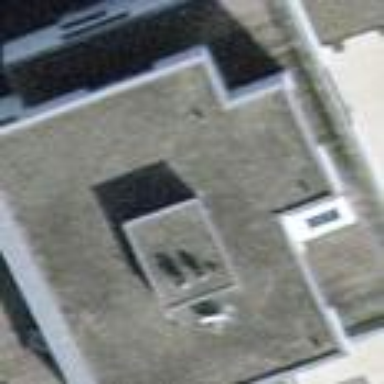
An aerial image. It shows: The building has flat roof that is oriented across.